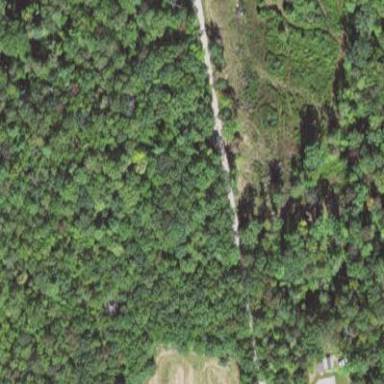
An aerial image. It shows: Mixed leaf woodland.